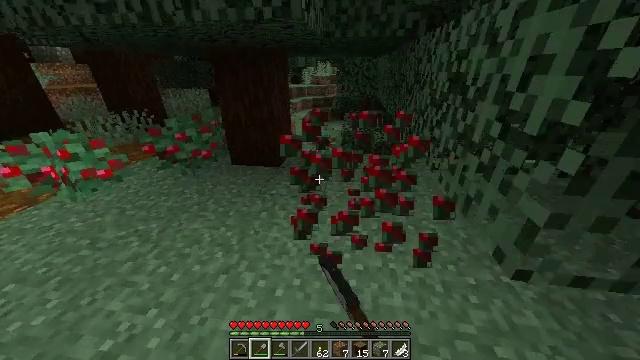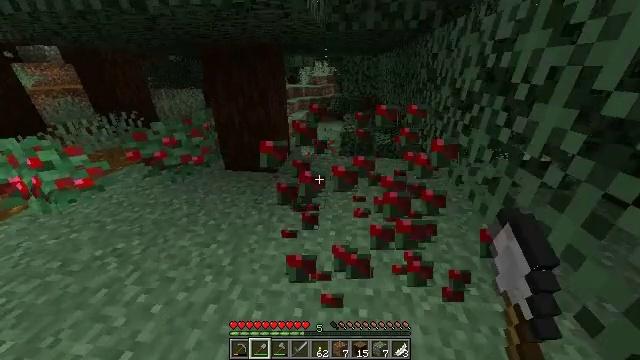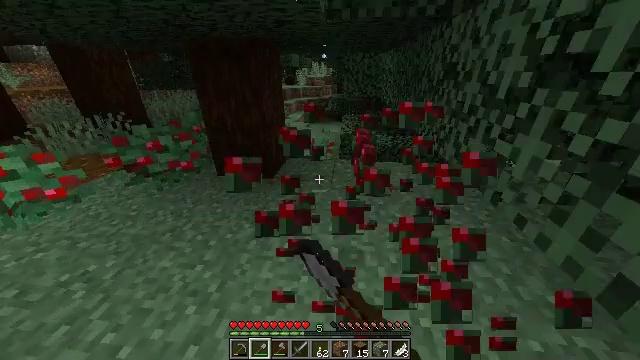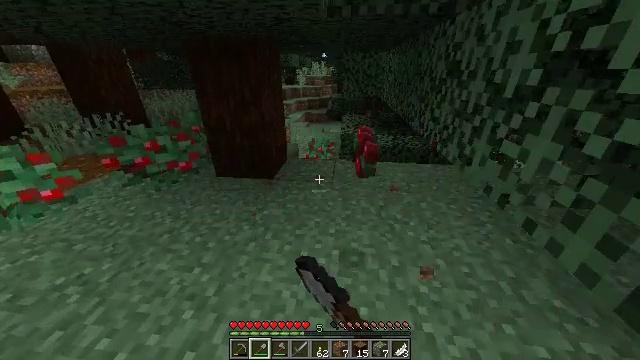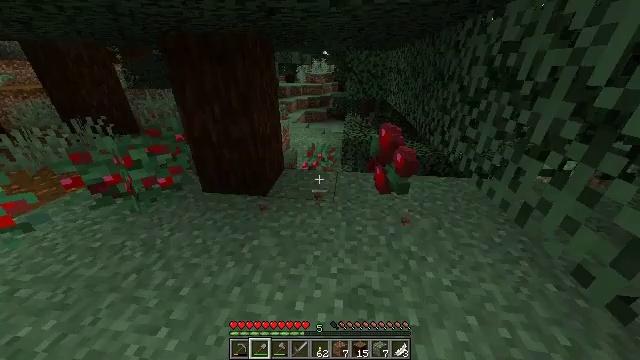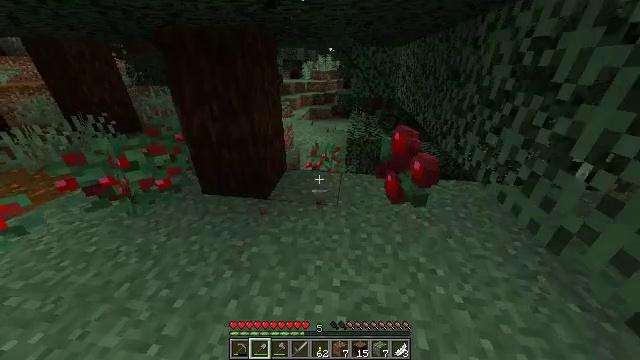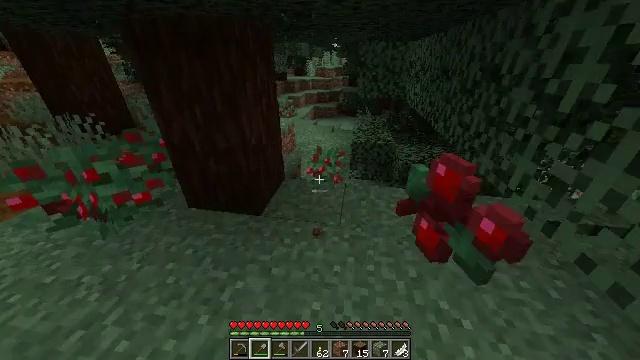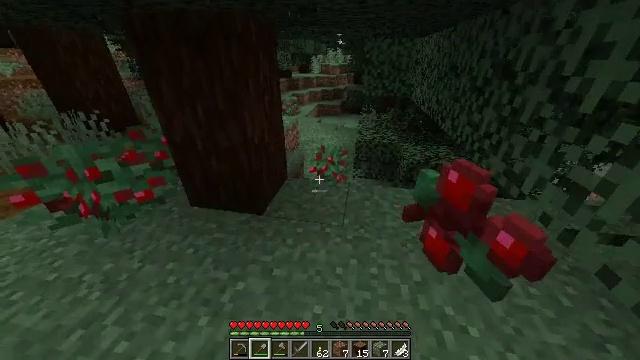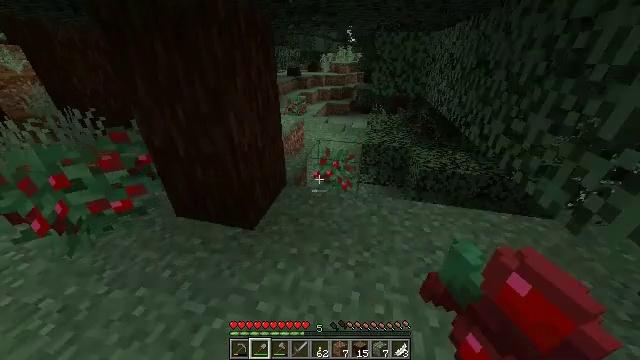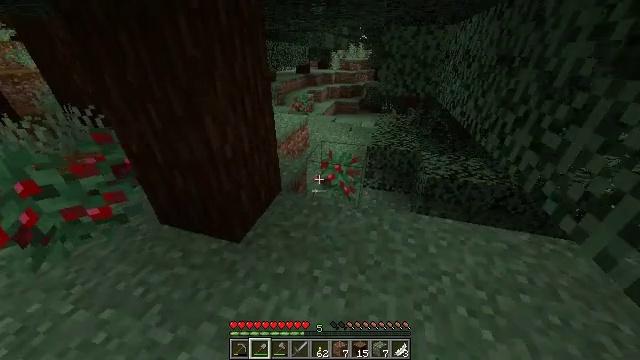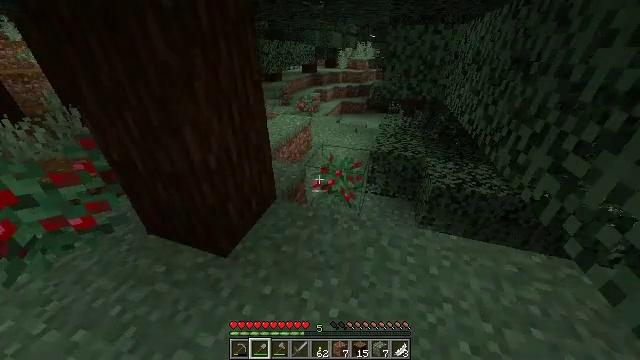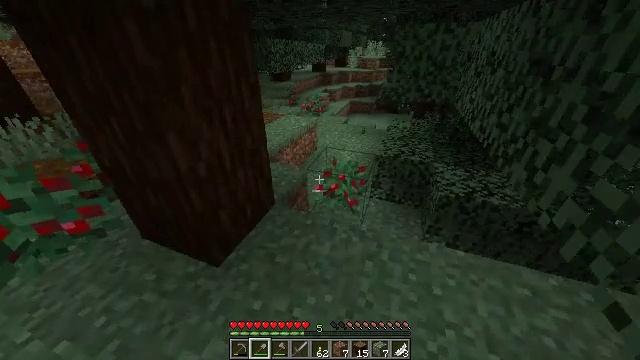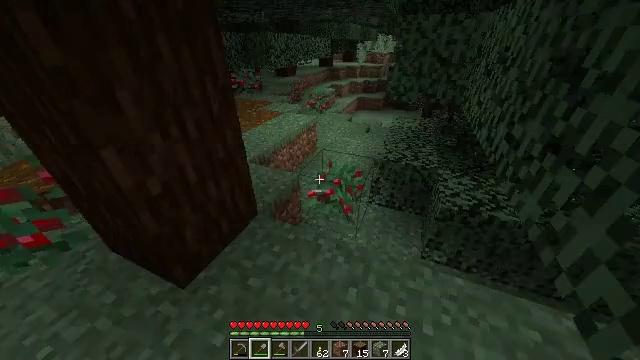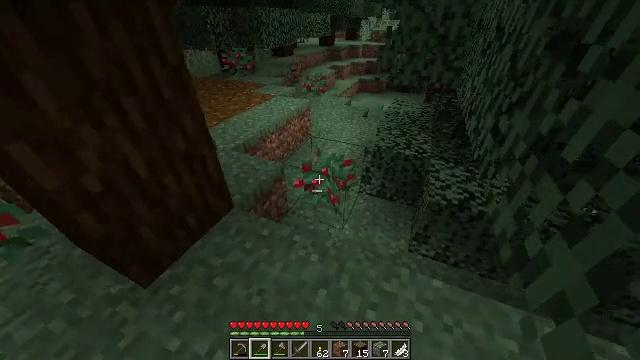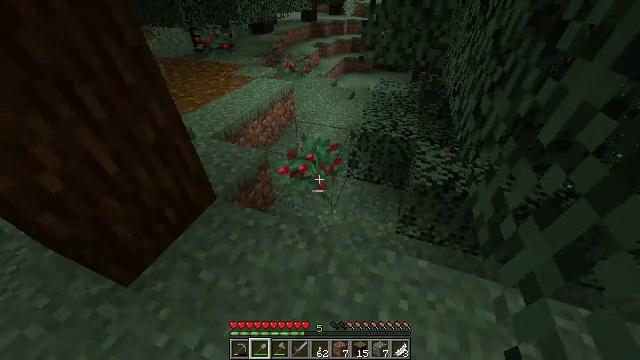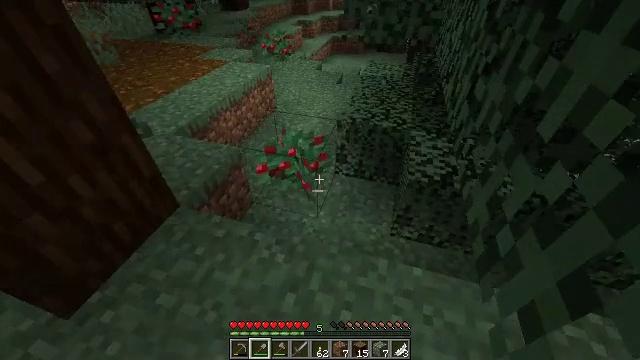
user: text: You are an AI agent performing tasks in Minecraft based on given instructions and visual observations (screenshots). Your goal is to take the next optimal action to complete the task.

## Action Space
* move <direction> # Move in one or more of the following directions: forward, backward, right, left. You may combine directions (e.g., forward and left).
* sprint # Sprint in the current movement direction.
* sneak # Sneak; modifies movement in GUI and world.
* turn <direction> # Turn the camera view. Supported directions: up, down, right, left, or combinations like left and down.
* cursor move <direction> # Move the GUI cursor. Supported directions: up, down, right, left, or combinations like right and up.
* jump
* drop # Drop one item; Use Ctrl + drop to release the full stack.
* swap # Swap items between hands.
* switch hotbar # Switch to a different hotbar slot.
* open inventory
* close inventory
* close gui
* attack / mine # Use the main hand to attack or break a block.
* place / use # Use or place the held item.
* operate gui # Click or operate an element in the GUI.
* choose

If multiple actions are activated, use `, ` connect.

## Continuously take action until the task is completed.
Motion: motion action
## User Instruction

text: Gather materials from the sweet berry bush.
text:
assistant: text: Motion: move forward, attack / mine
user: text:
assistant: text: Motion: move forward
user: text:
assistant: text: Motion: move forward
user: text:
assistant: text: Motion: move forward
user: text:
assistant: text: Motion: move forward, turn left
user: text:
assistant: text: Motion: move forward, turn left
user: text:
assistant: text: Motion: move forward, turn left
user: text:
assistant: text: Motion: move forward and move right, turn left
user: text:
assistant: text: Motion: move forward and move right, turn left
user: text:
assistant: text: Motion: move forward and move right, turn left
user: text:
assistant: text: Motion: move forward and move right, turn left
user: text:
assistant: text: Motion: move forward and move right, turn left and down
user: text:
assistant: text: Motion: move right, turn down
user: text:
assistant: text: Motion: turn right and down
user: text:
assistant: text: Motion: turn right and down
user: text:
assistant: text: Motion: attack / mine
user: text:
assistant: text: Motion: move forward, turn left and up, attack / mine
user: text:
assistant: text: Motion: move forward, turn left and up, attack / mine
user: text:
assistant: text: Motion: move forward, turn left, attack / mine
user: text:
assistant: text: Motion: move forward, attack / mine
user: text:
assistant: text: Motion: move forward, attack / mine
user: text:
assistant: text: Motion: move forward, turn left and down, attack / mine
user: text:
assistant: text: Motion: move forward, turn left
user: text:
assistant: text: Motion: move forward
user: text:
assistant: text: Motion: move forward
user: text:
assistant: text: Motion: move forward
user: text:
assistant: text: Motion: move forward, turn right and up
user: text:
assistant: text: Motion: move forward, turn right and up
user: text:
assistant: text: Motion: move forward, turn right and up
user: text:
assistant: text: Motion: move forward, turn right and up